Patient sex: M
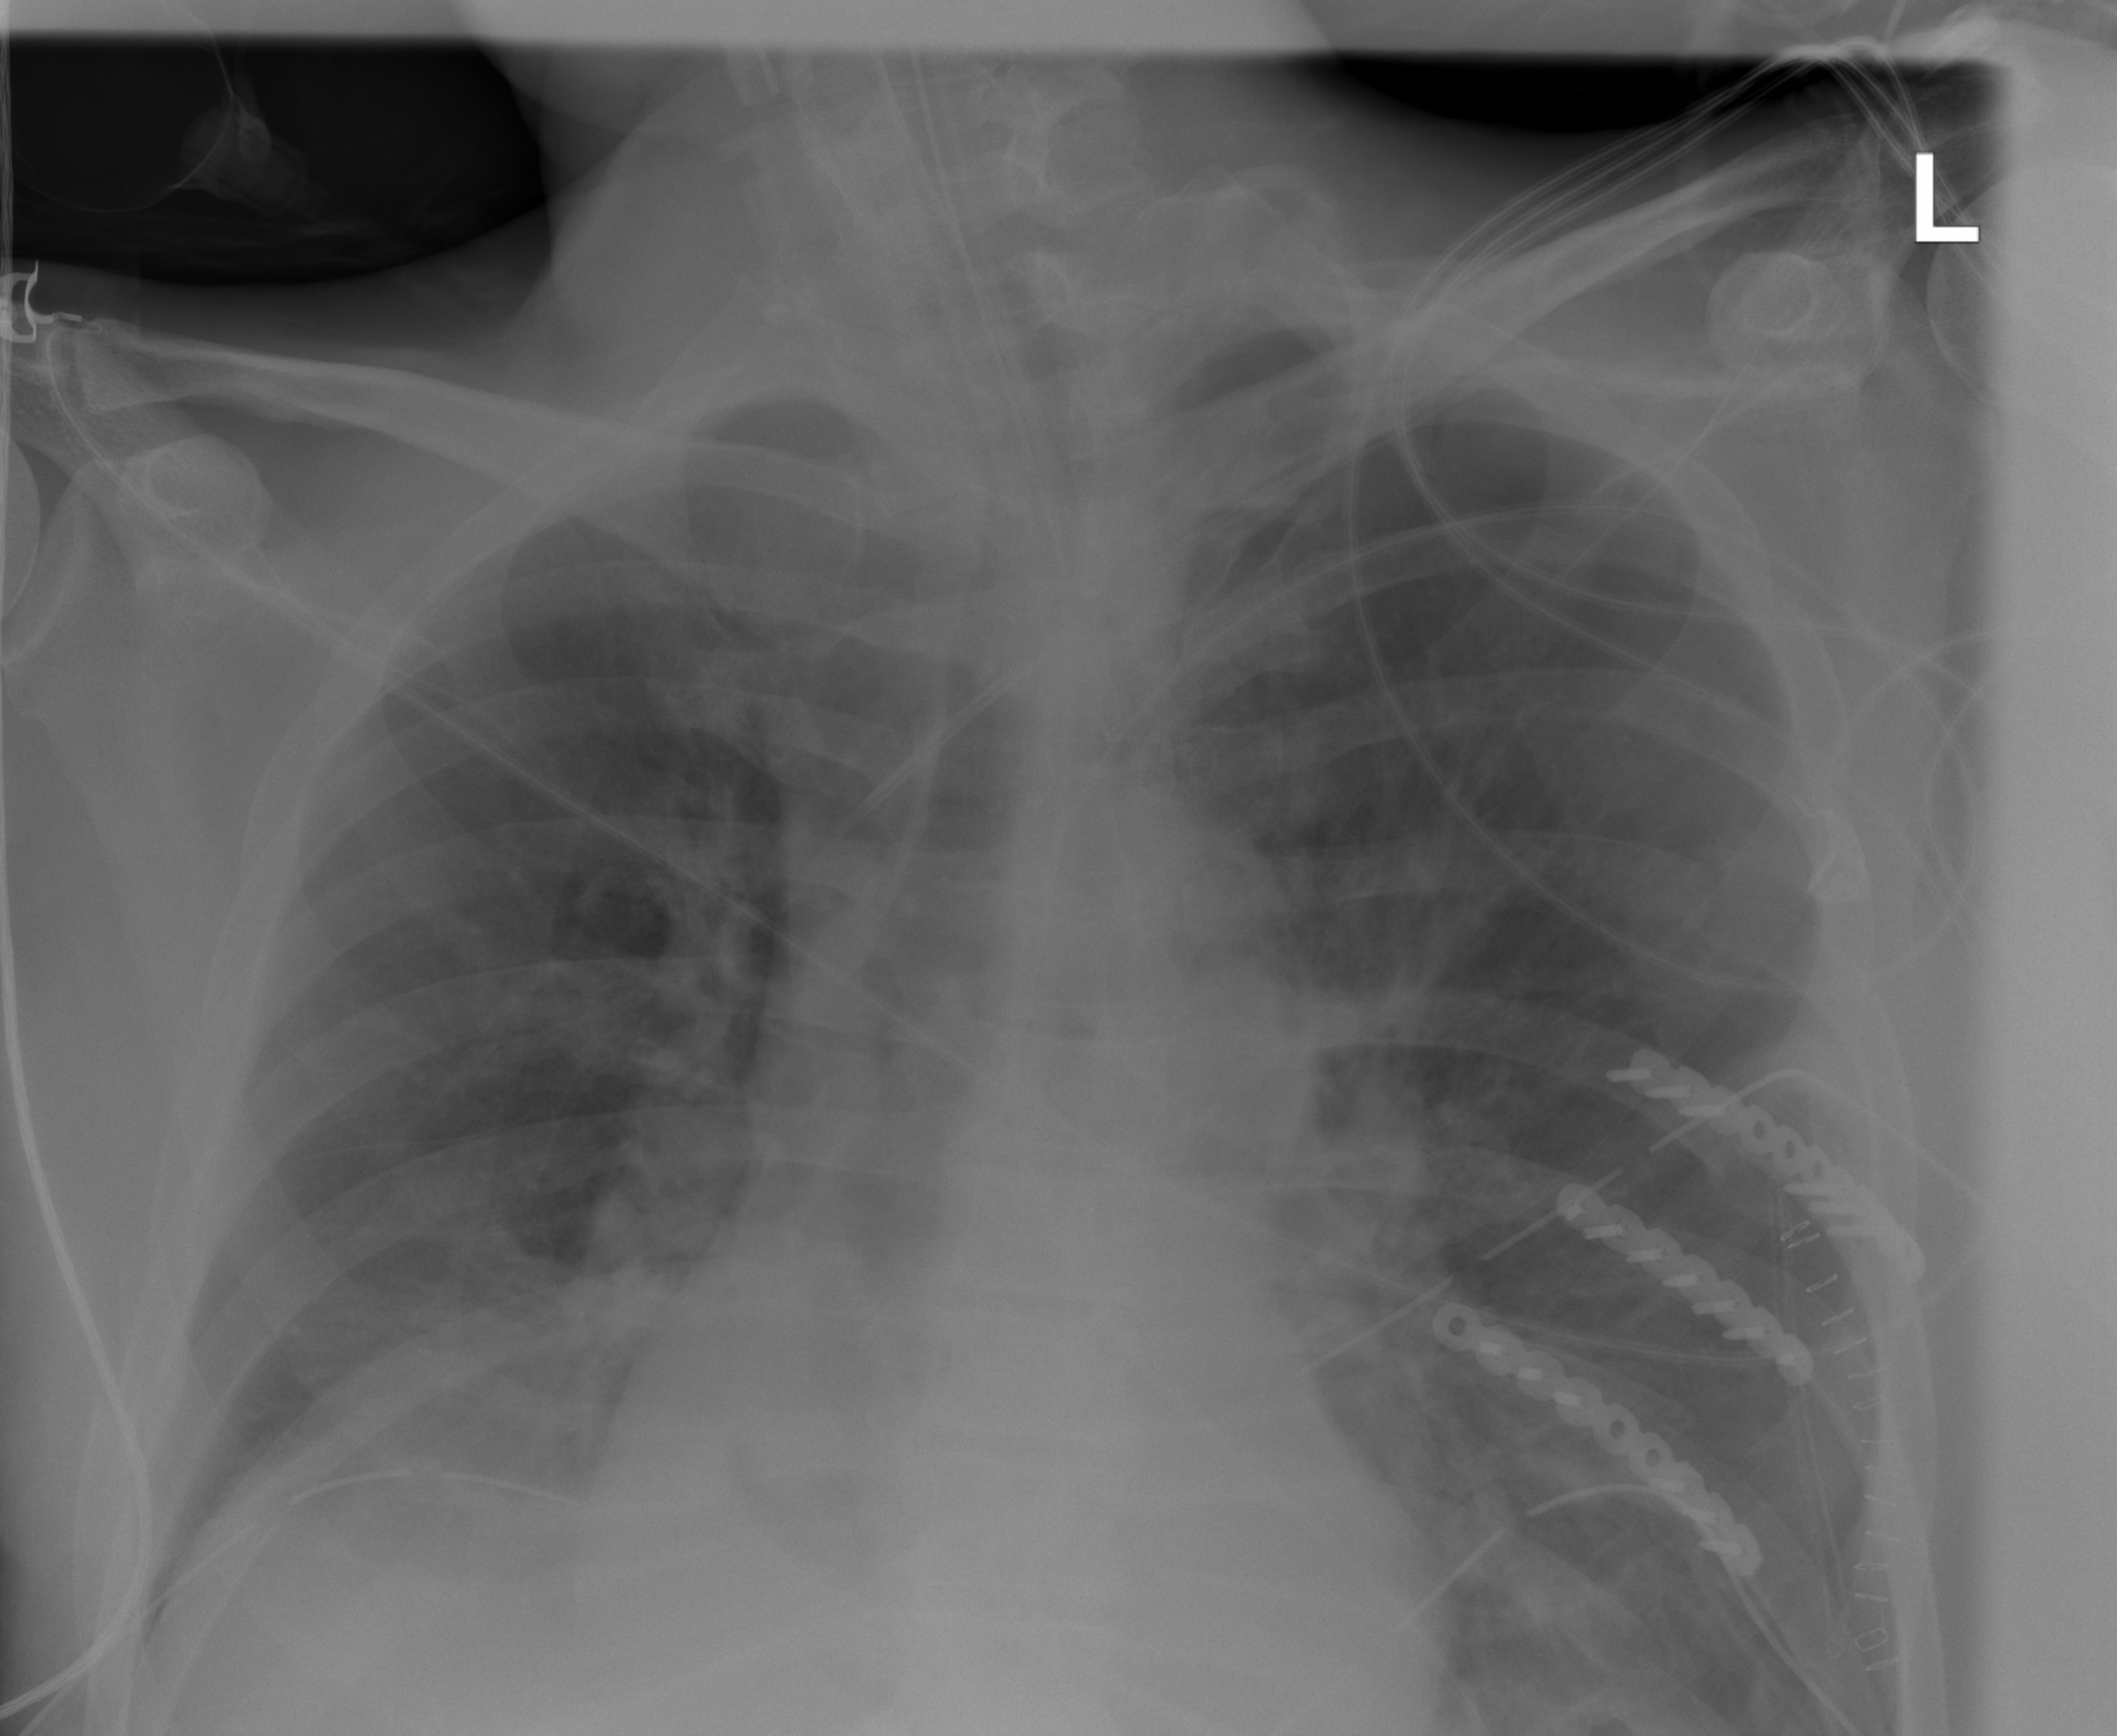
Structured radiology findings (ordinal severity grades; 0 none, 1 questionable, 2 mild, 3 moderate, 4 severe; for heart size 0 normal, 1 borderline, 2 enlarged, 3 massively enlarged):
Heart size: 0
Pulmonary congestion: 0
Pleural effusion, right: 0
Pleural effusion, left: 0
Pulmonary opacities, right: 0
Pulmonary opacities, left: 0
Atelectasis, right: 2
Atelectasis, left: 2